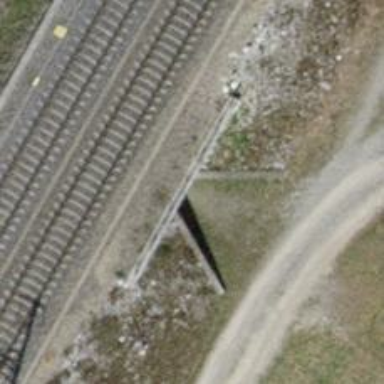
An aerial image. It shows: Path going through tunnel.